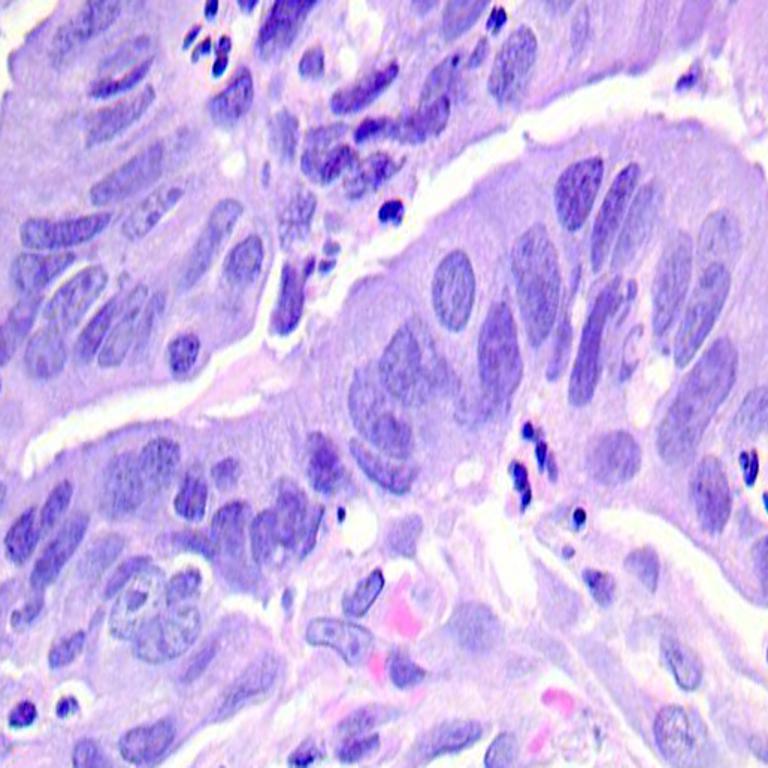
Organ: colon
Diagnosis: adenocarcinomas